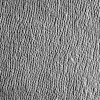
Atmospheric dust classification: not_dusty